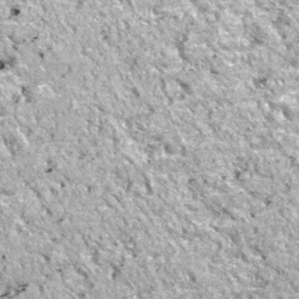
Label: frost